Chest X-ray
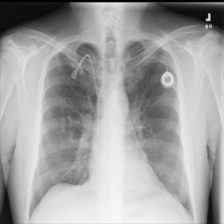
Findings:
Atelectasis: negative
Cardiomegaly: negative
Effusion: negative
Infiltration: negative
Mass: negative
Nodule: negative
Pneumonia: negative
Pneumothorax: negative
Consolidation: negative
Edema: negative
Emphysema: negative
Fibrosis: negative
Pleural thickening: negative
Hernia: negative